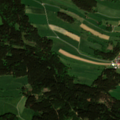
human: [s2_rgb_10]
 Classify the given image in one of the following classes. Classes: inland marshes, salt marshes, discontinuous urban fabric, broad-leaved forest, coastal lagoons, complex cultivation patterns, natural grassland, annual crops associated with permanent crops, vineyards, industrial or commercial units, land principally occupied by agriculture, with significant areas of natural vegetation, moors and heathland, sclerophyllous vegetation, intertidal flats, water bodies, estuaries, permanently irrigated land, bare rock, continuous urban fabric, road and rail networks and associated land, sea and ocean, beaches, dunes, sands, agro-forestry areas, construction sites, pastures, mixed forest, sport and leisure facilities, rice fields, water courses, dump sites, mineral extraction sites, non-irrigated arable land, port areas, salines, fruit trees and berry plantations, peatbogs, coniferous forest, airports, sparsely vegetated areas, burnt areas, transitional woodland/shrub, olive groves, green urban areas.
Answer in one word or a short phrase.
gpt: non-irrigated arable land, complex cultivation patterns, coniferous forest